Question: I was wondering is there some way to hide one row if action link is clicked in MVC, but pass via action link anyway. I'm just trying to hide it on clients page.
Like here for example. When user click on Add Friend action link whole row will be hidden.
Should I do this with JavaScript for example?

This is my current view:
'''
@model IEnumerable<DesignedAppNew.Models.UserProfile>
@{
ViewBag.Title = "ListAllFriends";
}
<script src="~/Scripts/jquery-1.8.2.min.js" type="text/javascript"></script>
<script>
$(document).ready(function () {
$("ID").click(function () {
$(this).closest("tr").hide();
});
});
</script>
<h2>Add some new friends:</h2>
<table>
@foreach (var item in Model) {
<tr>
<td>
@Html.DisplayFor(modelItem => item.UserId)
</td>
<td>
@Html.DisplayFor(modelItem => item.UserName)
</td>
<td>
@Html.ActionLink("Add Friend", "AddNewFriend", new { id = "ID" })
</td>
</tr>
}
</table>
'''
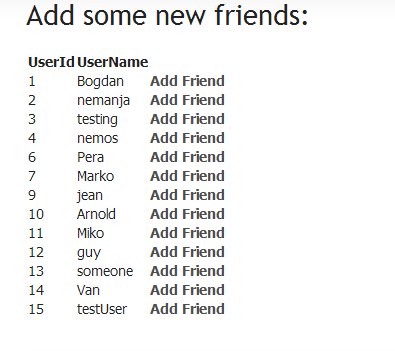
Answer: You can use jquery for this as :-
'''
$(document).ready(function(){
$(".friend").click(function(){
$(this).closest("tr").hide();
});
});
'''
In your update all actionlinks will have same id this is wrong do it as :
'''
@Html.ActionLink("Add Friend", "AddNewFriend", null, new { @class="friend" })
'''